Question: I am trying to make a google+ siginin button for my site. I went through this link <URL> and tried to make it working but now my styling is all messed up. I am not able to mess around with the [class='g-sinin'] in CSS.

This is my code:
'''
<section class='login_G' >
<span class='g-signin' data-callback='signinCallback'
data-scope='https://www.googleapis.com/auth/plus.login'></span>
</section>
'''
This is my css:
'''
.login_G {
cursor: pointer;
margin-left: 35px;
float: left;
height: 72px;
width: 72px;
background:url(images/register-google-sprite.png) 0 0;
}
'''
How do I hide the default class'class='g-signin'' or make it good. If I remove the class inside the span then whole google+ signin function goes off. Can anyone tell me how can I make the siginin function work when clicked on the background image.
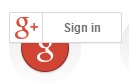
Answer: The <URL> for how to customize the Google+ Sign-In button as well as some key information about guidelines.
freshbm's answer is close, but has multiple problems in the example so that will not work.
The following code includes all the required parameters and correctly generates a sign-in button from custom markup. It would be entirely up to you to stylize the button and icon, while making sure to follow the <URL>.
'''
<script type="text/javascript">
(function() {
var po = document.createElement('script');
po.type = 'text/javascript'; po.async = true;
po.src = 'https://apis.google.com/js/client:plusone.js?onload=render';
var s = document.getElementsByTagName('script')[0];
s.parentNode.insertBefore(po, s);
})();
function render() {
gapi.signin.render('customBtn', {
'callback': 'signinCallback',
'clientid': 'xxxxxxxxxx.apps.googleusercontent.com',
'cookiepolicy': 'single_host_origin',
'scope': 'https://www.googleapis.com/auth/plus.login'
});
}
function signinCallback(authResult) {
// Respond to signin, see https://developers.google.com/+/web/signin/
}
</script>
<div id="customBtn" class="customGPlusSignIn">
<span class="icon"></span>
<span class="buttonText">Google</span>
</div>
'''